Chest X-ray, PA view. Patient: 65 years old, sex F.
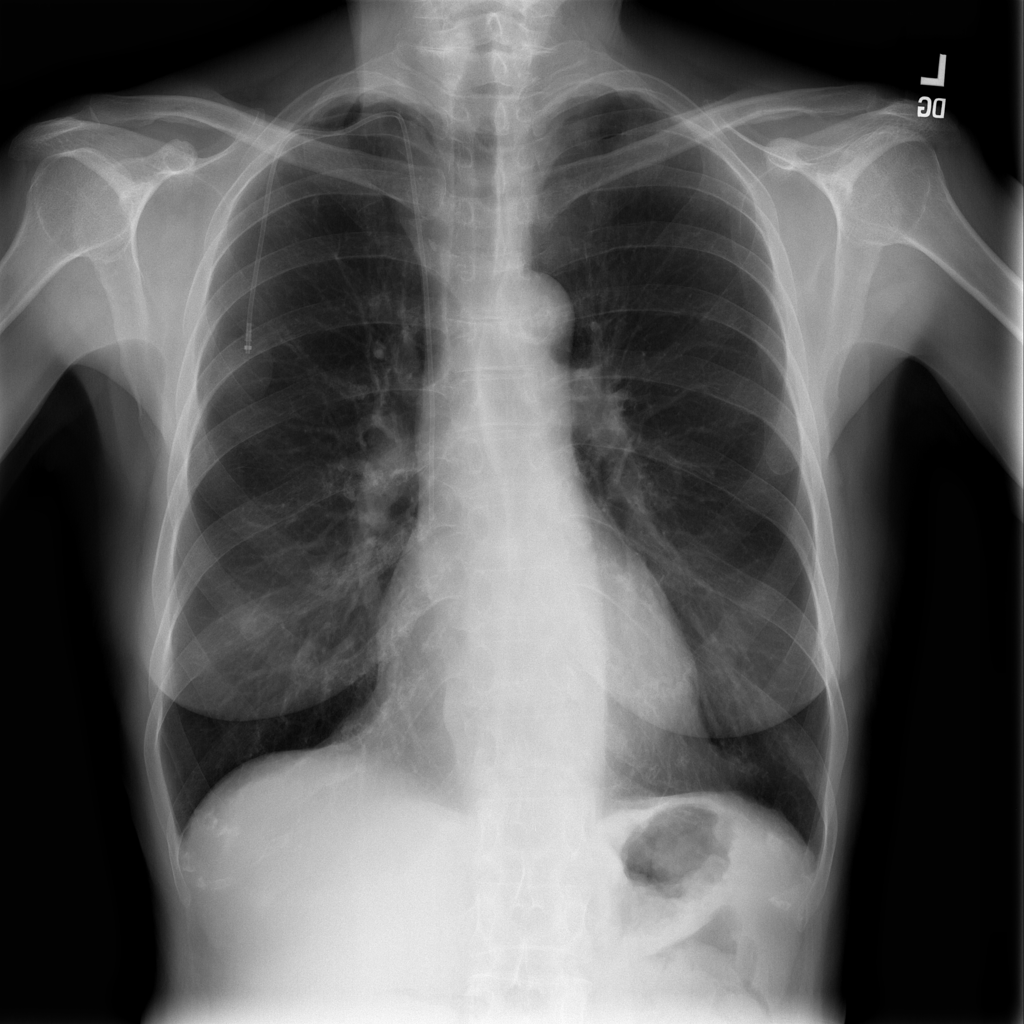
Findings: Nodule